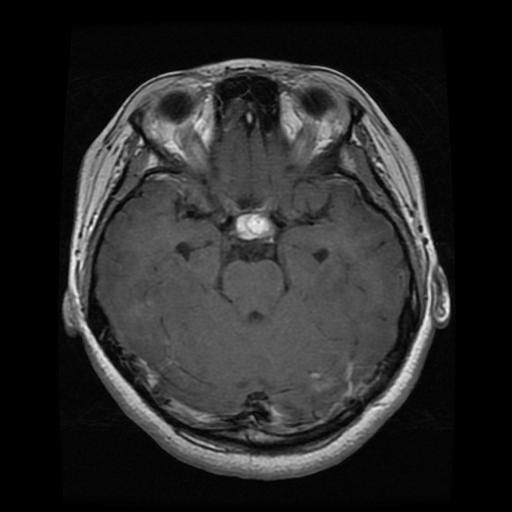
Label: pituitary